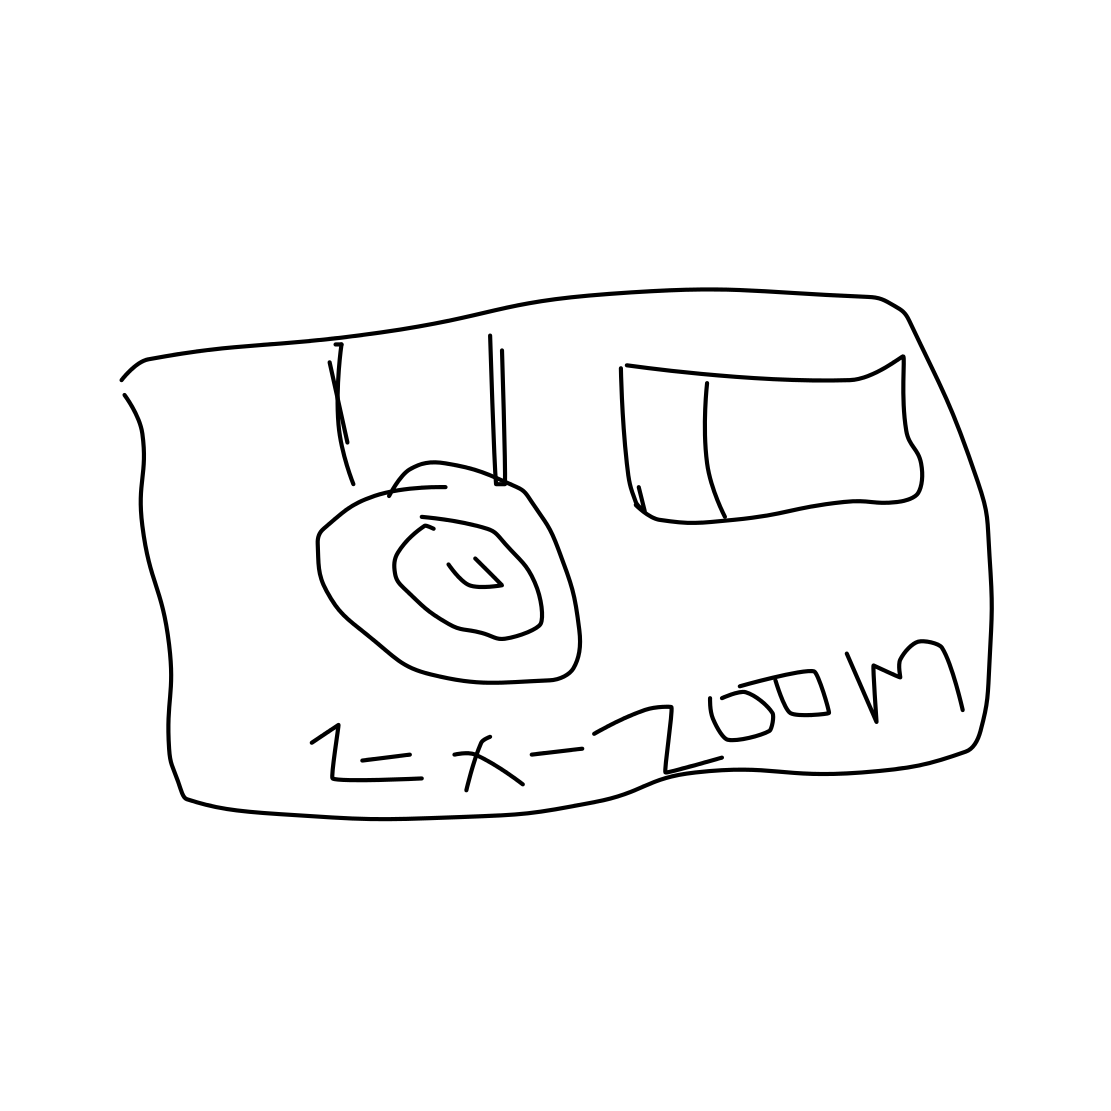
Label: camera